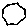
Label: hexagon